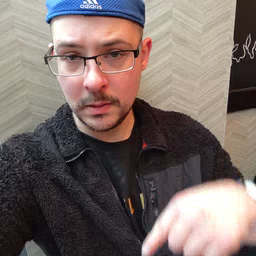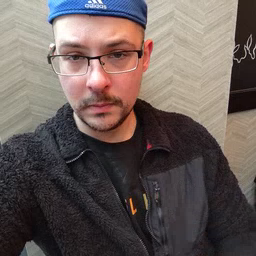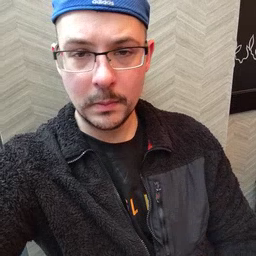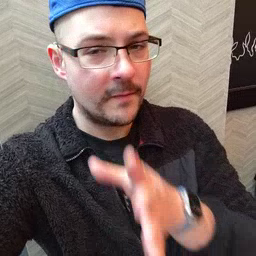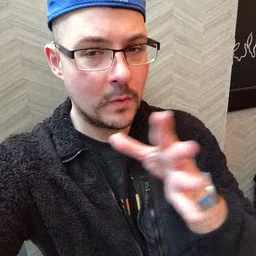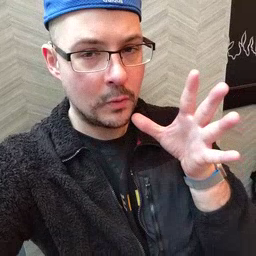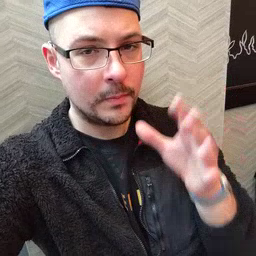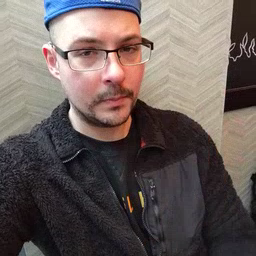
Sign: farm